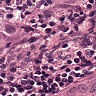
Metastatic tissue present: yes